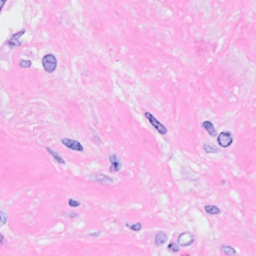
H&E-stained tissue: Breast